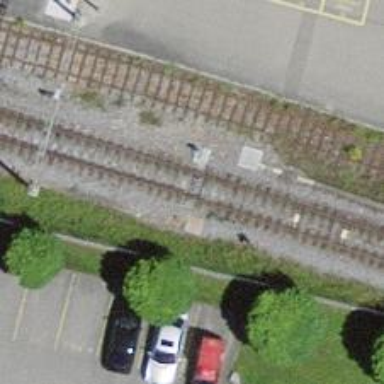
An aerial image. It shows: Railway switch.